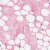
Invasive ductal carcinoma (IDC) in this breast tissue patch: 0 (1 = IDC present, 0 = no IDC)